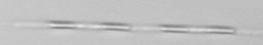
Label: Leptocylindrus